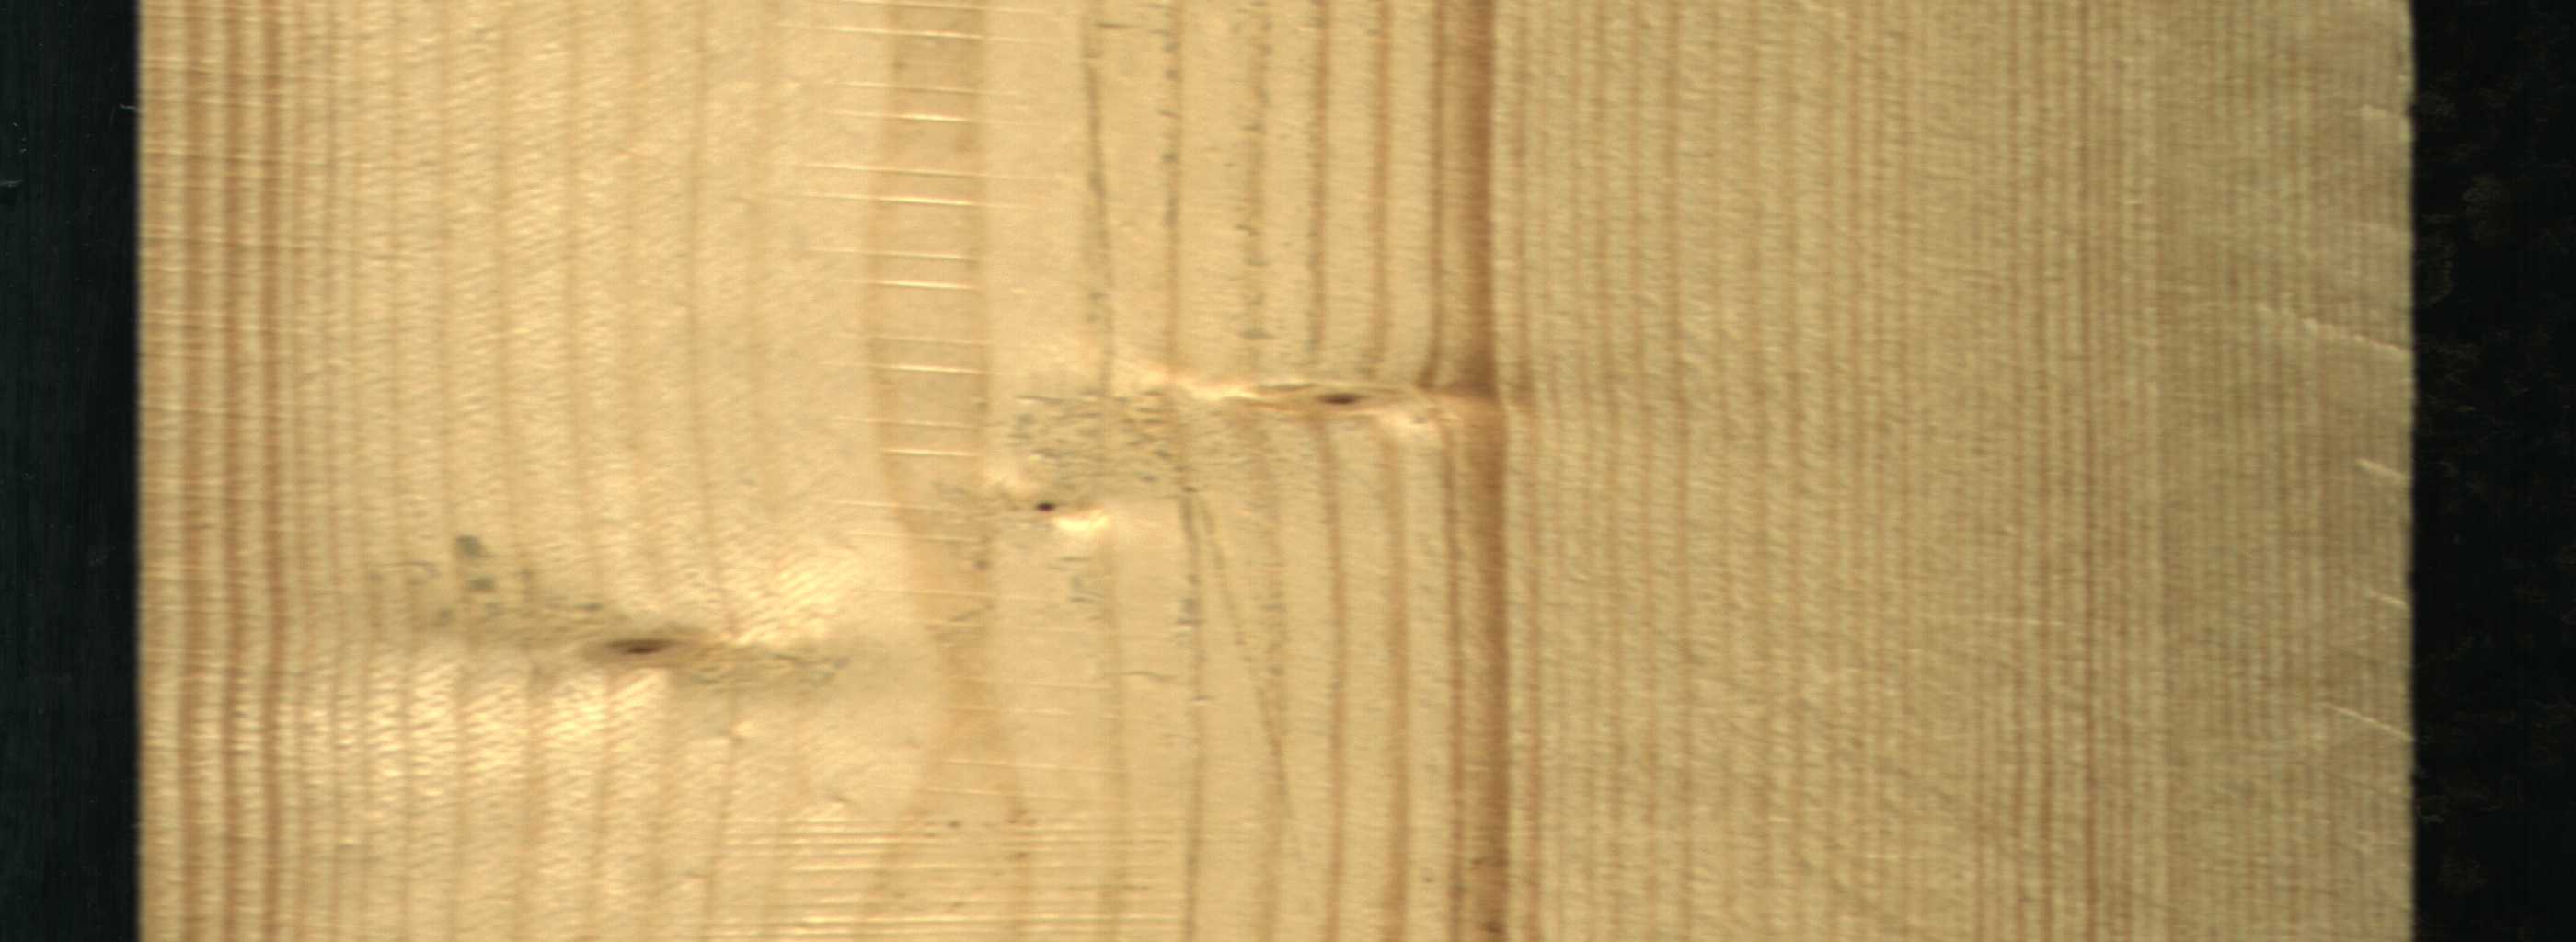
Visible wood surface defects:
Live_Knot
Live_Knot
Live_Knot